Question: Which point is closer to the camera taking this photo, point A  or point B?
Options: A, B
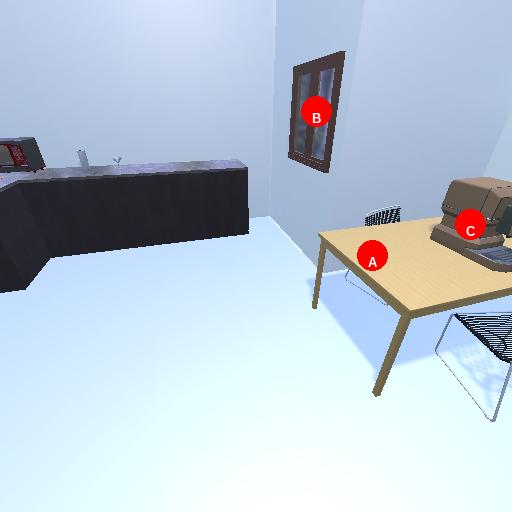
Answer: A